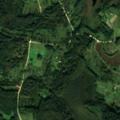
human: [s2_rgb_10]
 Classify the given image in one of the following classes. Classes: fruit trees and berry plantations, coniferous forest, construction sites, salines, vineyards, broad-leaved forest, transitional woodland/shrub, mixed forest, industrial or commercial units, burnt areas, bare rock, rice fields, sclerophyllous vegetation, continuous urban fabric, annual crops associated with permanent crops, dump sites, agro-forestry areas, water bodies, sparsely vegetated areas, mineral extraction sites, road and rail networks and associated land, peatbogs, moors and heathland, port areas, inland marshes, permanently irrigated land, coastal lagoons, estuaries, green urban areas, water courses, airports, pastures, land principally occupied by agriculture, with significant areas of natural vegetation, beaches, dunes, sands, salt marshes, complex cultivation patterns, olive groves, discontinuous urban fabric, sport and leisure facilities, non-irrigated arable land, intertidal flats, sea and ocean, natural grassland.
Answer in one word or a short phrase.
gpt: complex cultivation patterns, land principally occupied by agriculture, with significant areas of natural vegetation, broad-leaved forest, mixed forest, transitional woodland/shrub, inland marshes, water bodies